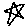
Label: star